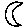
Label: moon